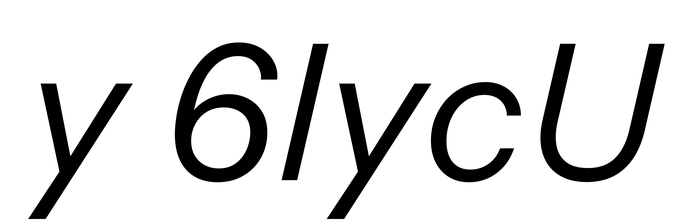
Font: InstrumentSans-Italic_Italic